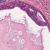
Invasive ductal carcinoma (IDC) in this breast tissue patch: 0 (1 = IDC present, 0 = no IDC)